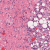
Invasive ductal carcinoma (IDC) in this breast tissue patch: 1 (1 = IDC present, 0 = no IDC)